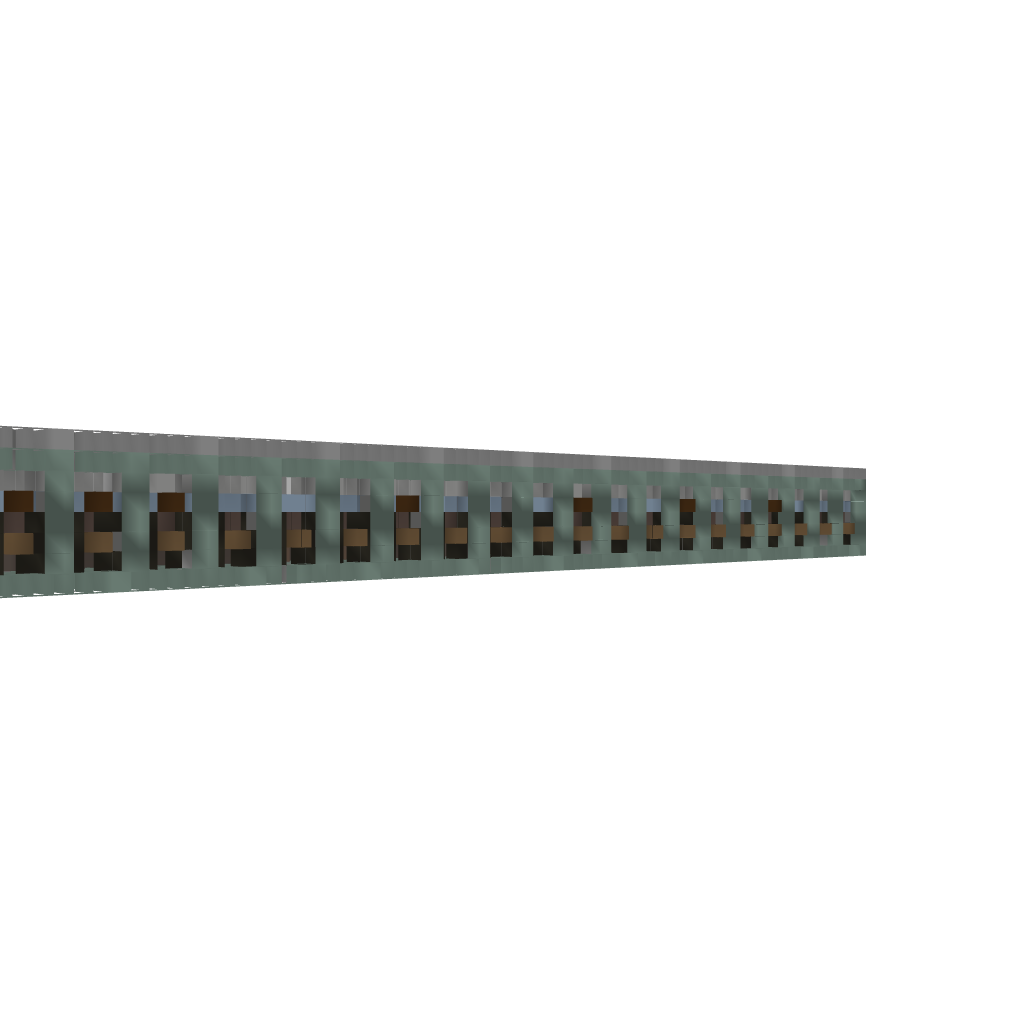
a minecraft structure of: Old Mineshaft